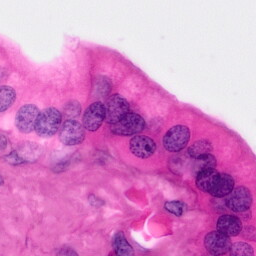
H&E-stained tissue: Pancreatic